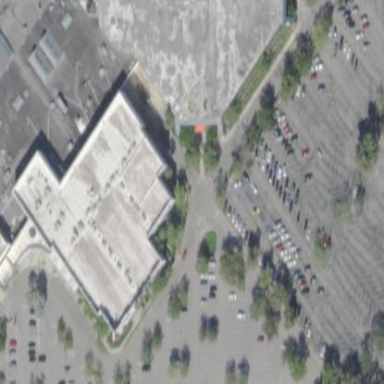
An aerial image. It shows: Cinema building.